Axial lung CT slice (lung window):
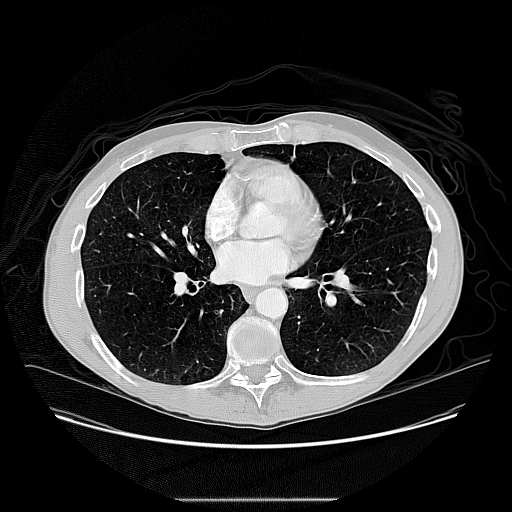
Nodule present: no